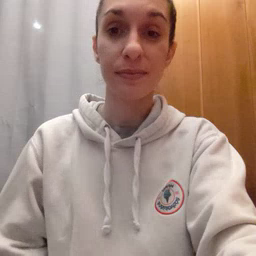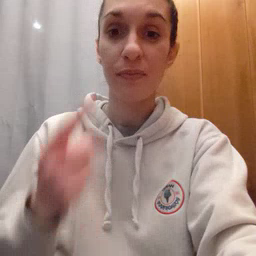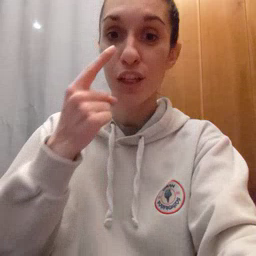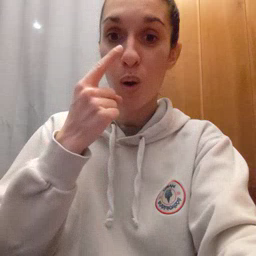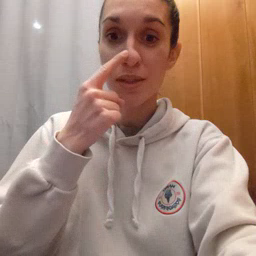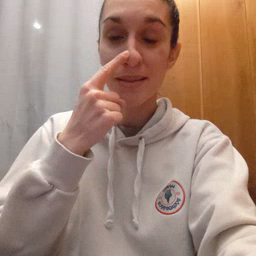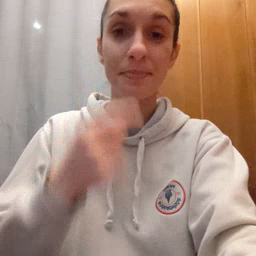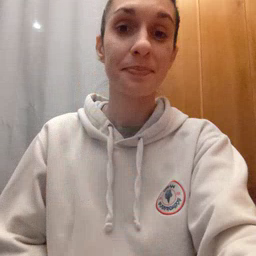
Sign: nose